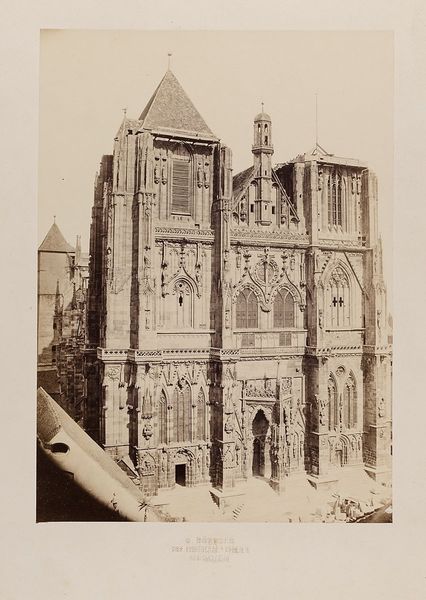
Titel: Kirche
Künstler: Georg Böttger
Standort: Hamburg
Institution: Museum für Kunst und Gewerbe Hamburg
Schlagwörter: stadt, architektur, kirche, fassade, ort, dorf, foto, fotografie, photographie, stadtansicht, photo, karton, architekturfotografie, aussenbau, albumin, lichtbild, historische, architekturphotographie, bildwerke, angewandte und bildende kunst, hessische systematik, schwarzweißpositivverfahren, silbersalzverfahren, schwarzweißfotografie, gebäude, örtlichkeit, straße, stätte, straßen, plätze, albuminpapier, bautätigkeiten